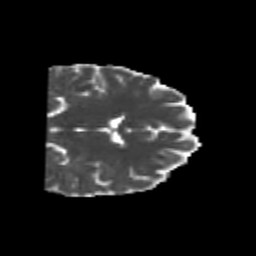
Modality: MD
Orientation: coronal
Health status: healthy
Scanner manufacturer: philips
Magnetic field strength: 3 T
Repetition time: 6.964 s
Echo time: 0.092 s